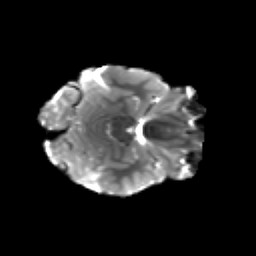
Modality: T2w
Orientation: axial
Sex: male
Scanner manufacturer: siemens
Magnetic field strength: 3 T
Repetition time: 5 s
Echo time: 0.071 s